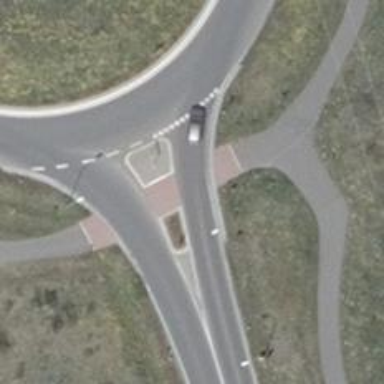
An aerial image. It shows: Asphalt road designated as primary highway with separate sidewalks and cycle paths.